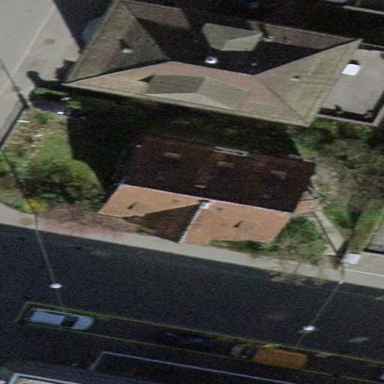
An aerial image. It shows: House with pitched roof.